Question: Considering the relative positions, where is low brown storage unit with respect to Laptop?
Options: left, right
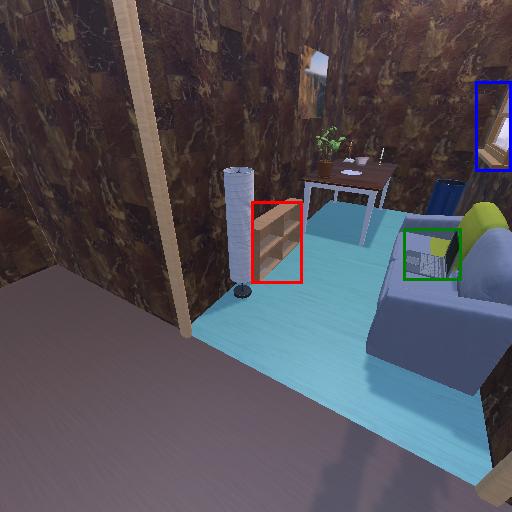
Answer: left